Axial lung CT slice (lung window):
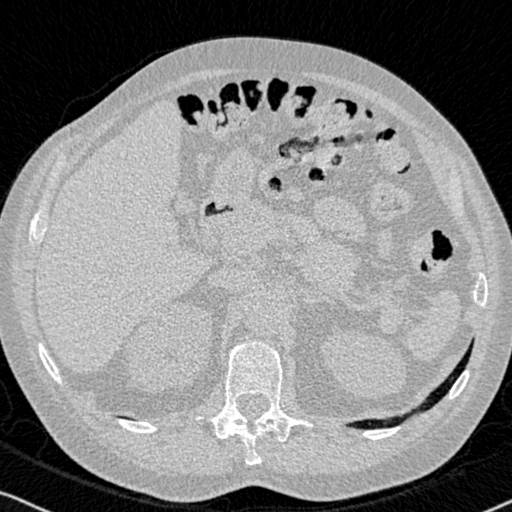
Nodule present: no